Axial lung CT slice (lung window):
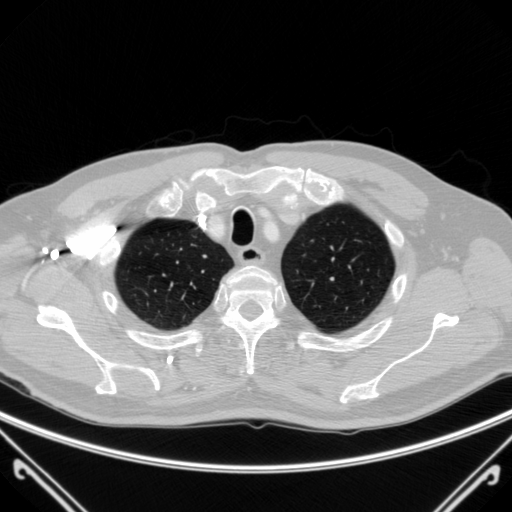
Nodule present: no